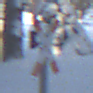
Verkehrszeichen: Andreaskreuz
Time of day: MorningAfternoon
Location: Outdoor (Nature)
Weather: Clear
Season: Winter
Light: Natural